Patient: sex F, age 83
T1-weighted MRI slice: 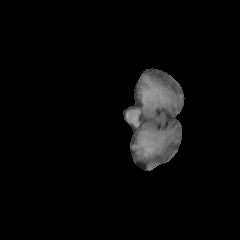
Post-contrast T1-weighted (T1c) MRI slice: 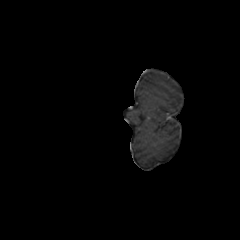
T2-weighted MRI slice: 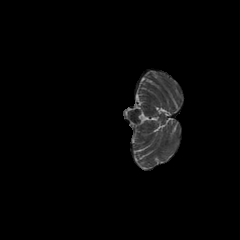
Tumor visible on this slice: no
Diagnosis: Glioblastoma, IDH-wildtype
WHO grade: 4